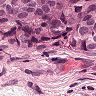
Metastatic tissue present: yes